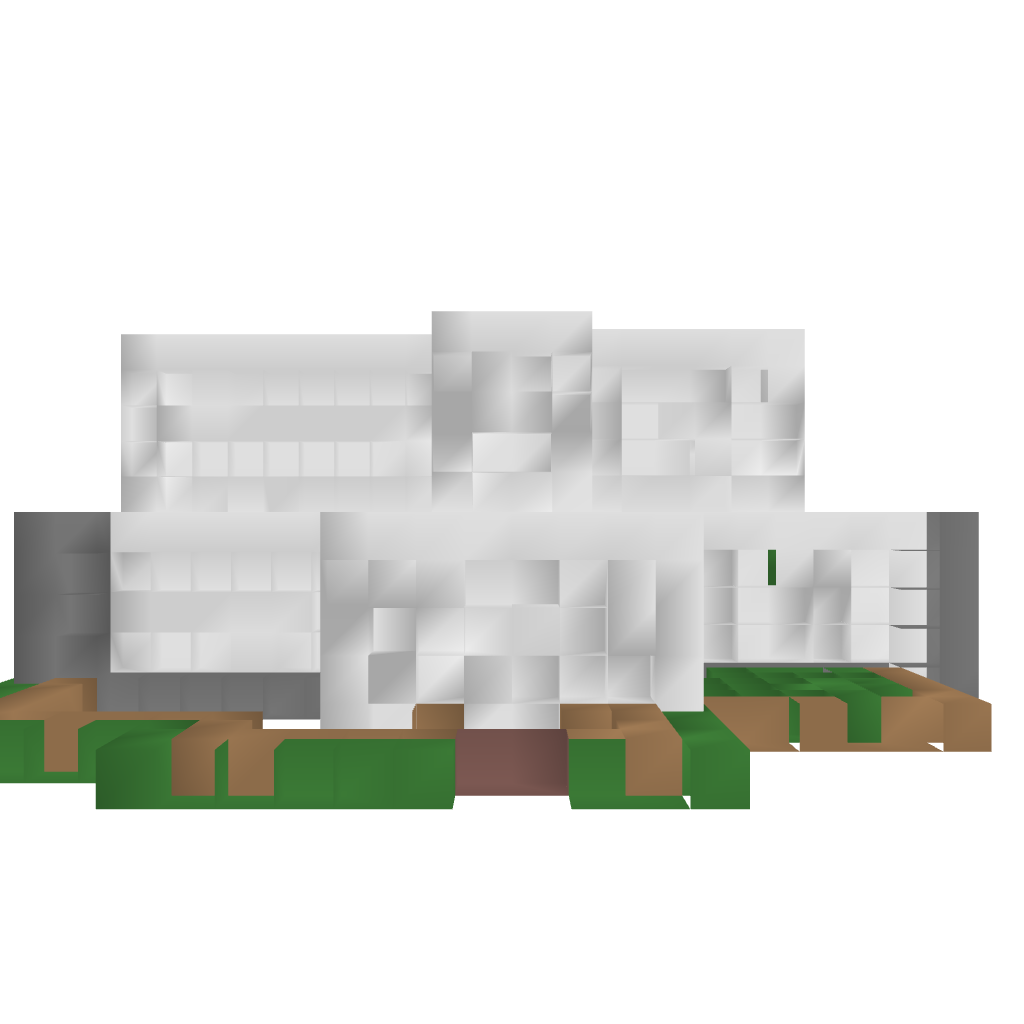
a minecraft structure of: Modern House bad low quality